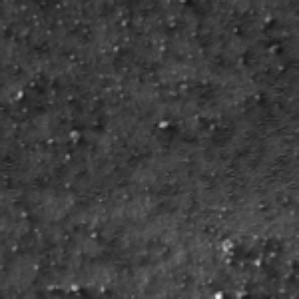
Label: frost